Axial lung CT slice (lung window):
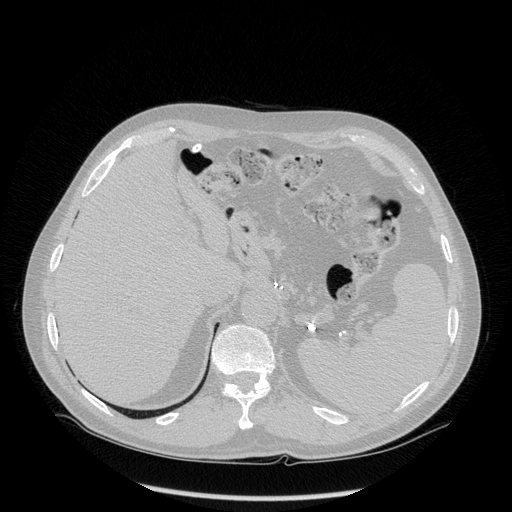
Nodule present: no